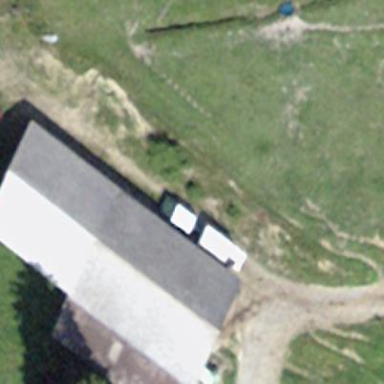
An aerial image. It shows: Farm auxiliary building.